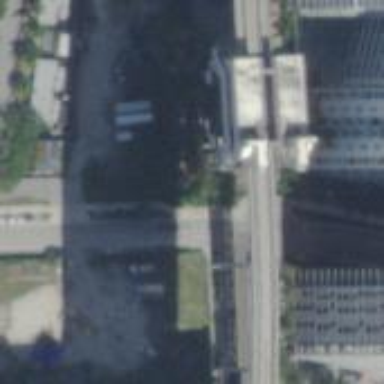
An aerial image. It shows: Monorail railway tunnel with electrified rail passing through building passage.